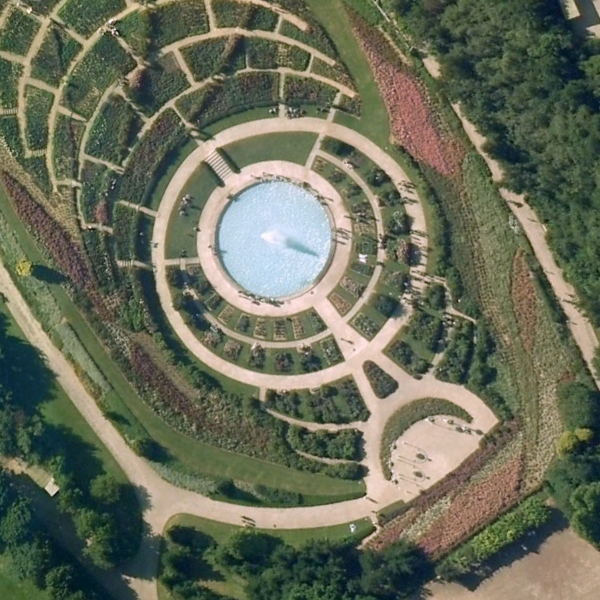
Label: Square